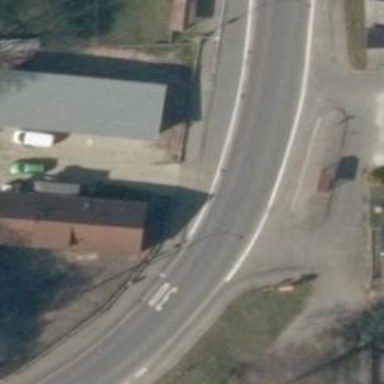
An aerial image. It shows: Secondary road with asphalt surface.